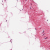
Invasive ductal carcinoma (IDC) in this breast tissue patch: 0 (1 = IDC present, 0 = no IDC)